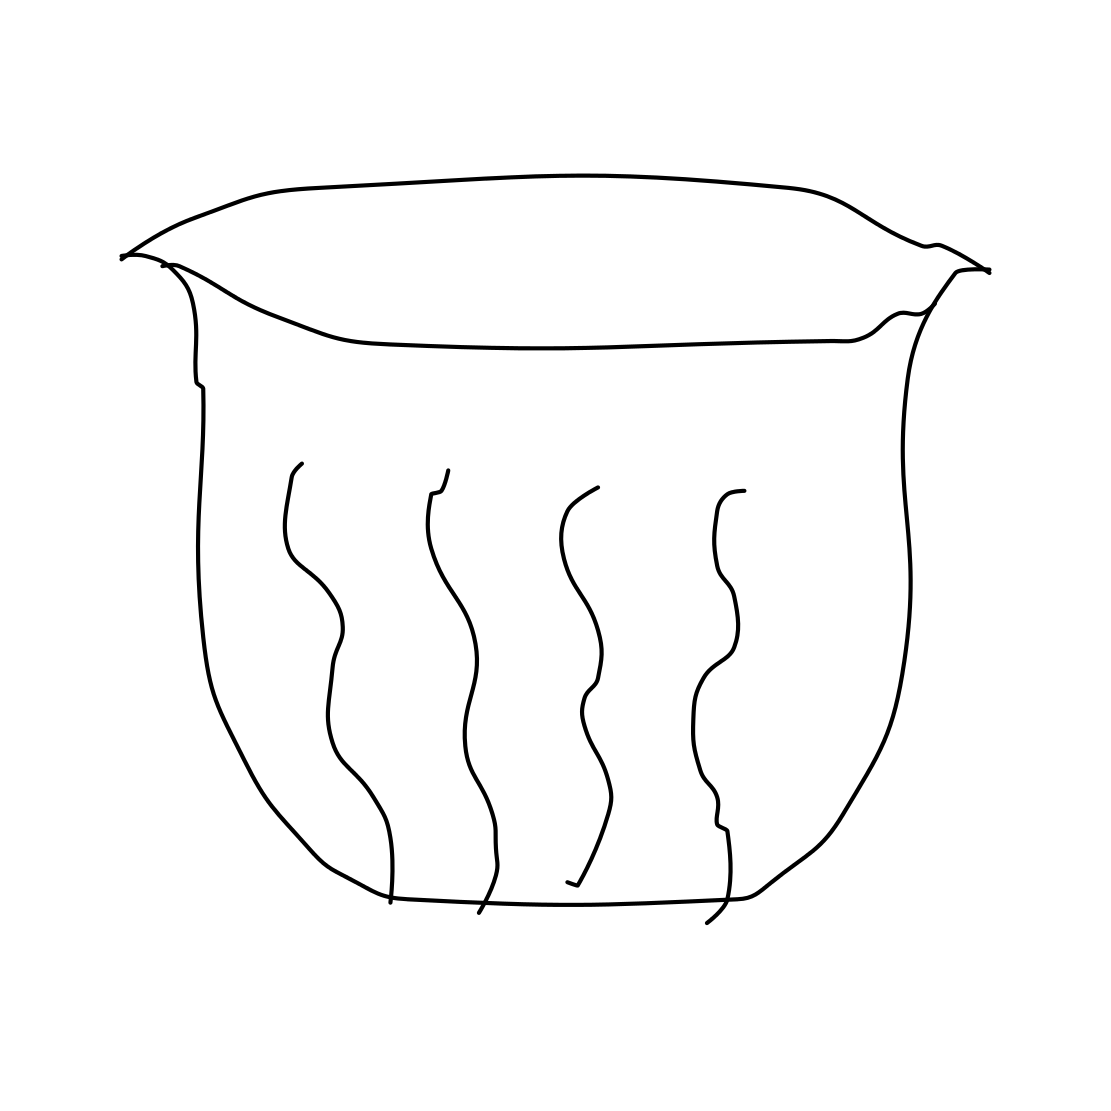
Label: bowl